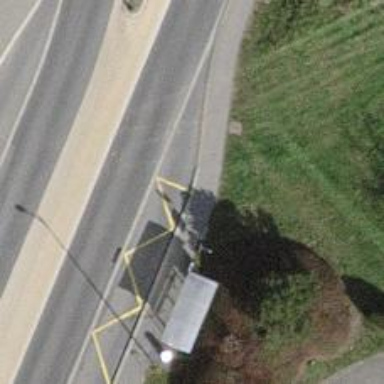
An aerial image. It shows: Platform for public transport with shelter.